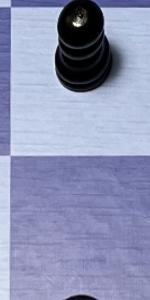
Label: Empty